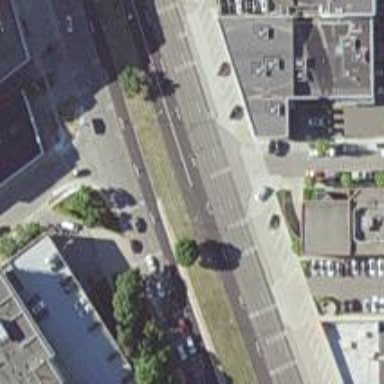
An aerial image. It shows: Asphalt road with primary link designation.